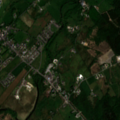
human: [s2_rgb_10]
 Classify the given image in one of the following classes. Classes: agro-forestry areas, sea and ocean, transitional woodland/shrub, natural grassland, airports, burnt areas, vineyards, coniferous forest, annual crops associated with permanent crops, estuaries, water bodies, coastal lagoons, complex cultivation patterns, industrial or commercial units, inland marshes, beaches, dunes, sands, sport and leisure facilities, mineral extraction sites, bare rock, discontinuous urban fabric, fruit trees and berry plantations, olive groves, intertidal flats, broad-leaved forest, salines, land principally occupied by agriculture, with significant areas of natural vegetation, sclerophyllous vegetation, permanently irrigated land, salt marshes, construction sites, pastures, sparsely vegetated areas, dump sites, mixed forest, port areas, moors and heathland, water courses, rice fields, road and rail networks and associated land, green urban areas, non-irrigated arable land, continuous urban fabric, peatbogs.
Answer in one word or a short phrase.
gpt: discontinuous urban fabric, pastures, land principally occupied by agriculture, with significant areas of natural vegetation, broad-leaved forest